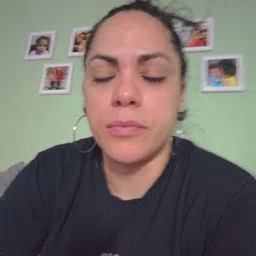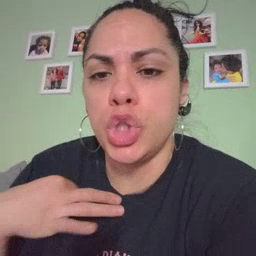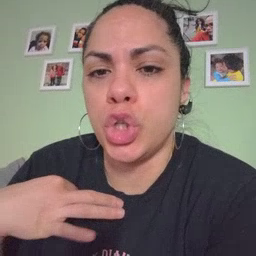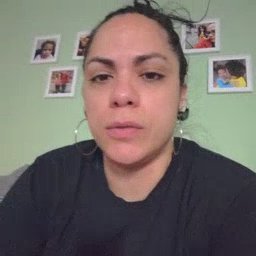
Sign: shirt